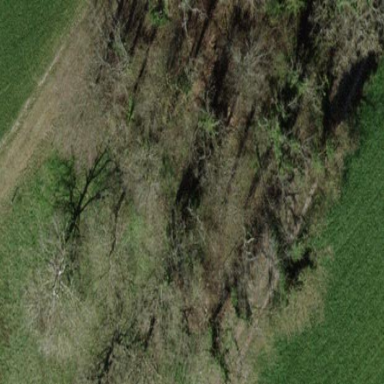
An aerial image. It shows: Forest with broadleaved trees.